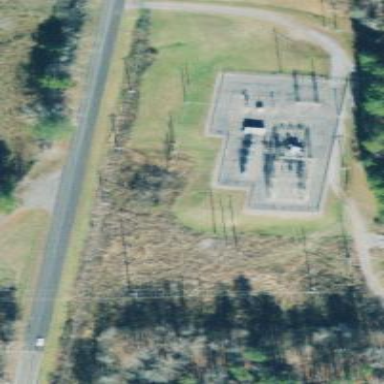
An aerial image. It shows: Distribution substation surrounded by fence.